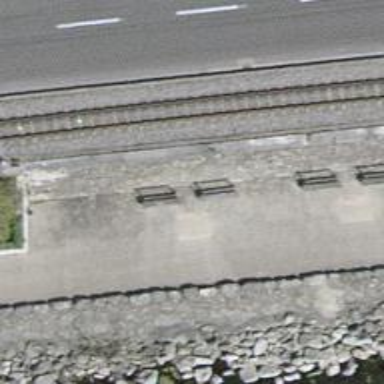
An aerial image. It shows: Brown bench.